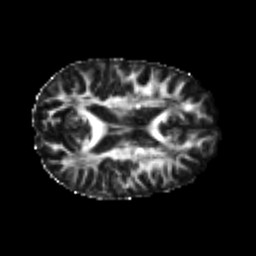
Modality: FA
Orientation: axial
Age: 22
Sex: female
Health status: healthy
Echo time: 0.074 s